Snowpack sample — Loveland Pass, Silver Plume, Colorado, USA (2/11/26, 12:00 PM MST)
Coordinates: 39.663, -105.886
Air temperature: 35 °F
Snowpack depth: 82 cm
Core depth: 20 cm
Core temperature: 17.6 °F
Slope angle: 13°, slope face: 12°
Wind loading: high
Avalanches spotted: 1
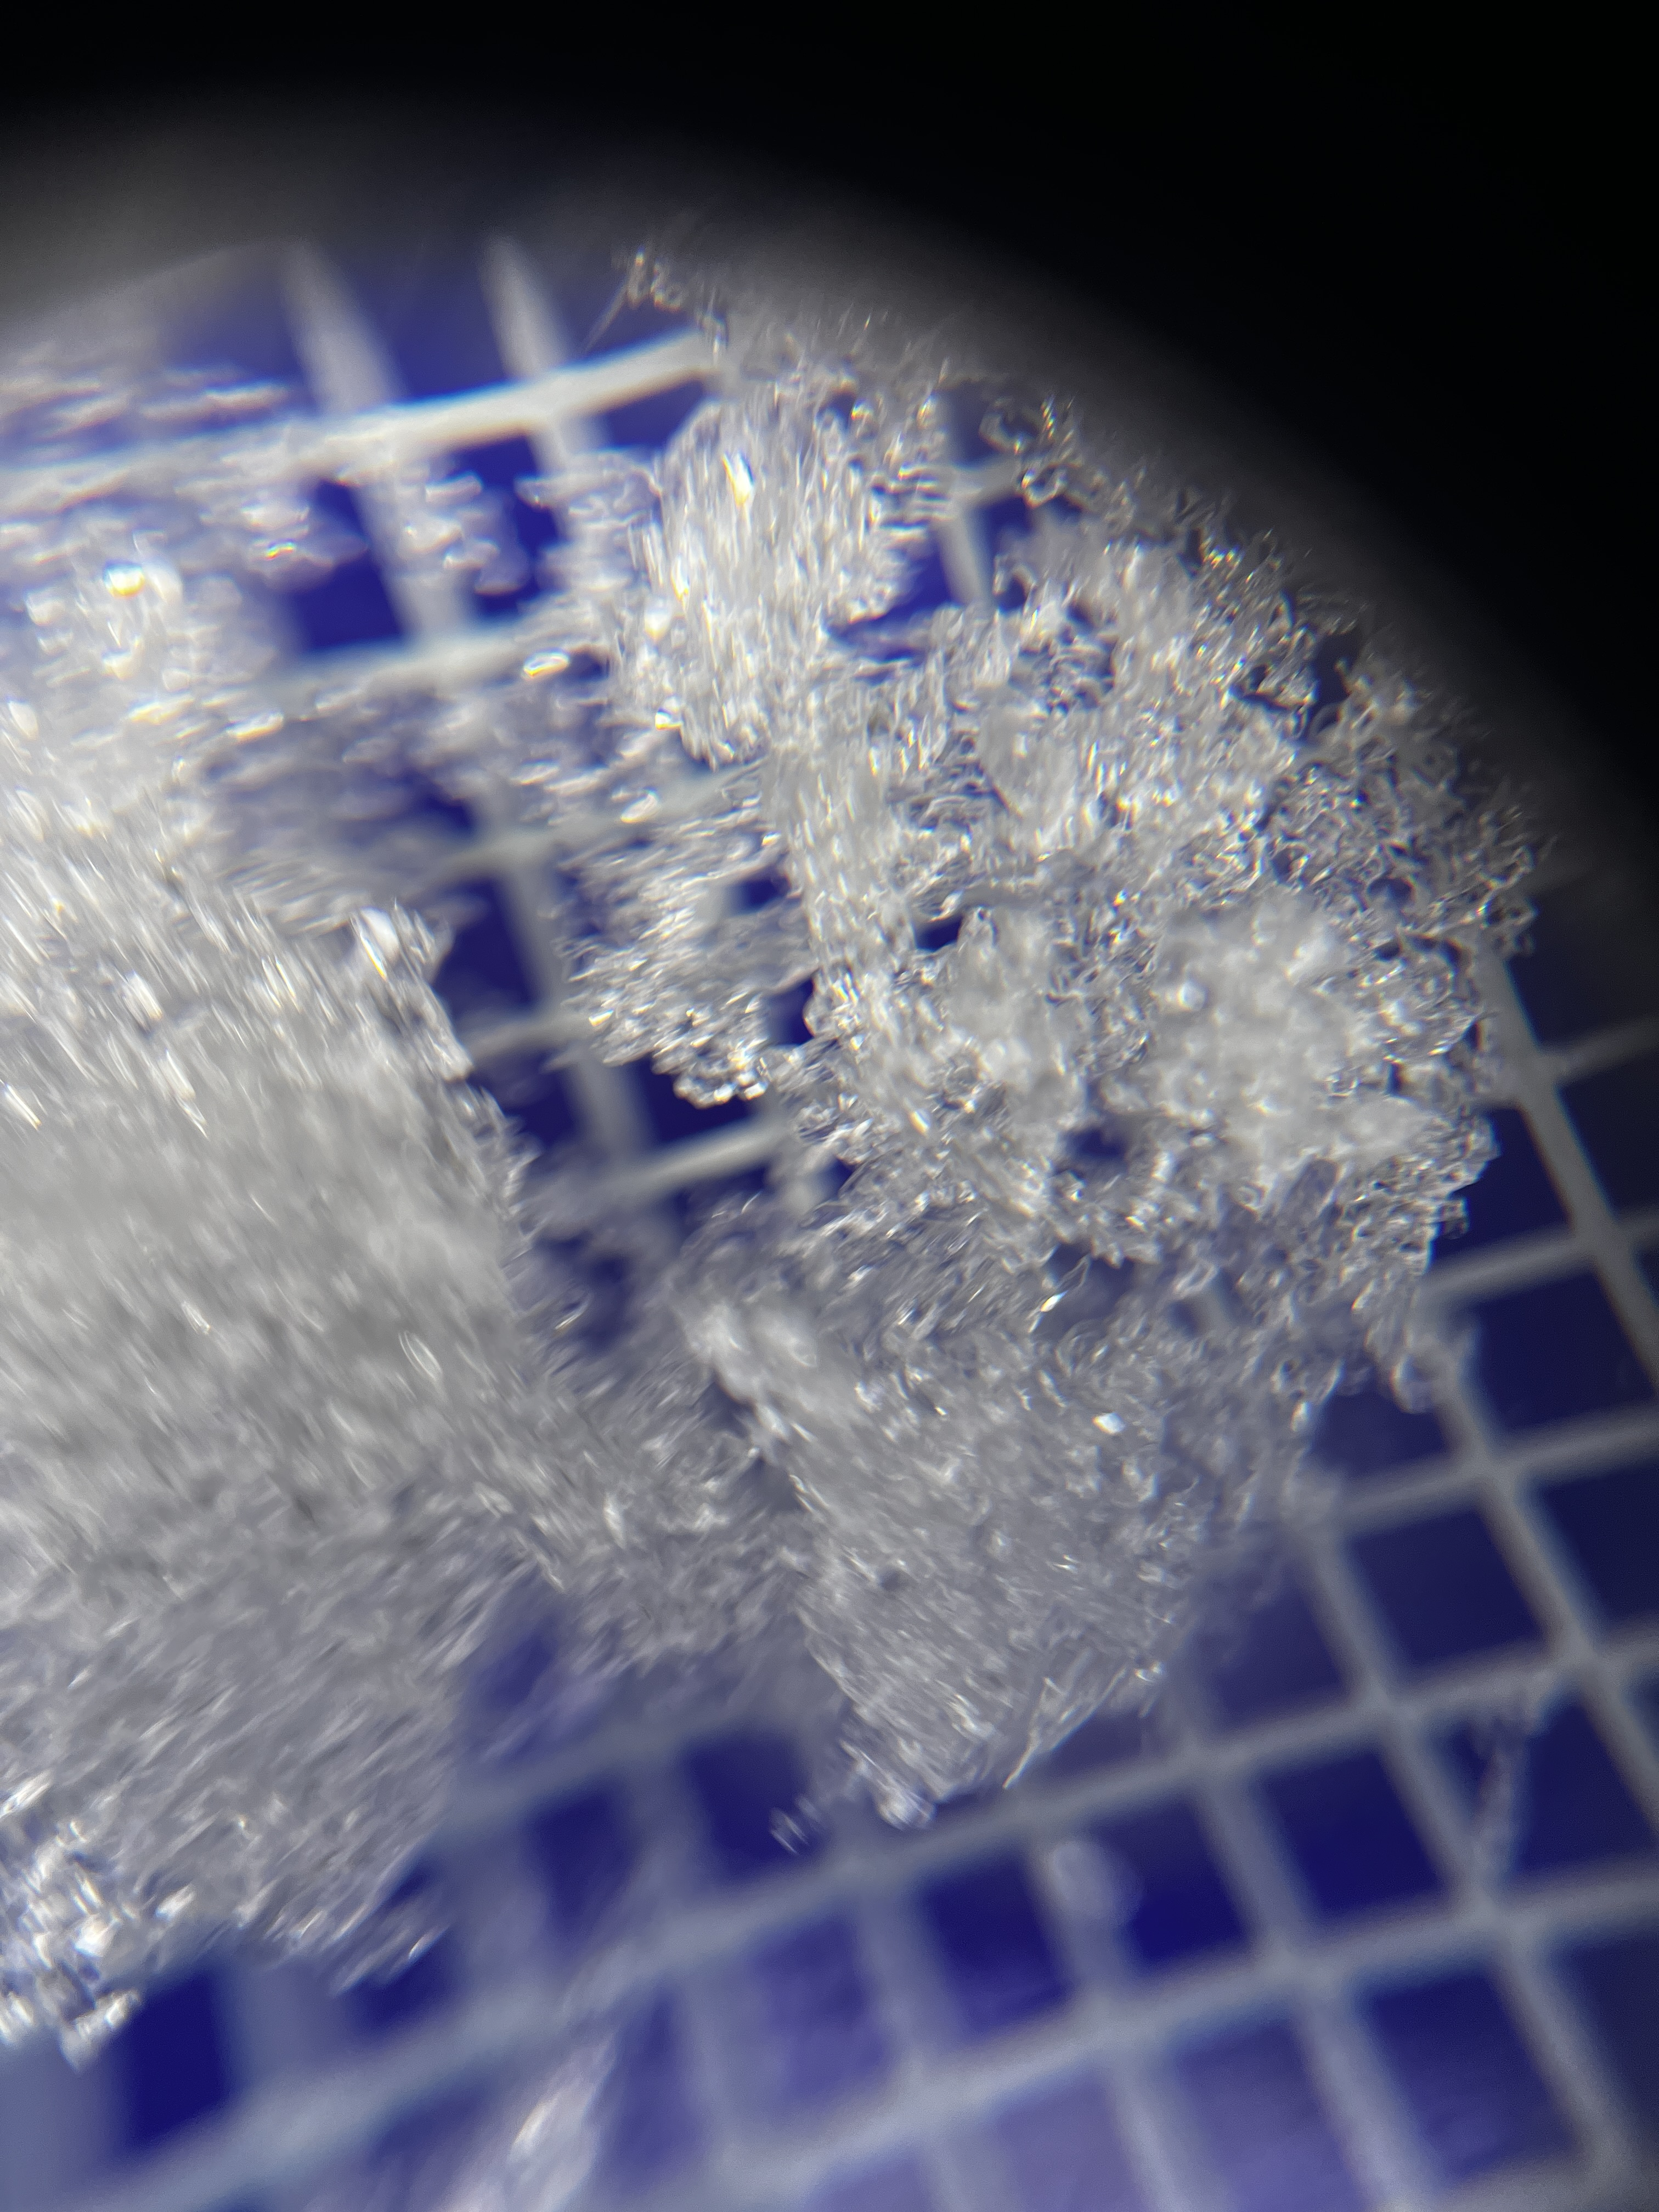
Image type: magnified_profile
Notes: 1 small avalanche spotted on the north side of the bowl, lots of wind loading